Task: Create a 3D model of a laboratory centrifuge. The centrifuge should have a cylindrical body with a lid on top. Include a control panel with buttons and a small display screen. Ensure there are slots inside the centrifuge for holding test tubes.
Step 520:
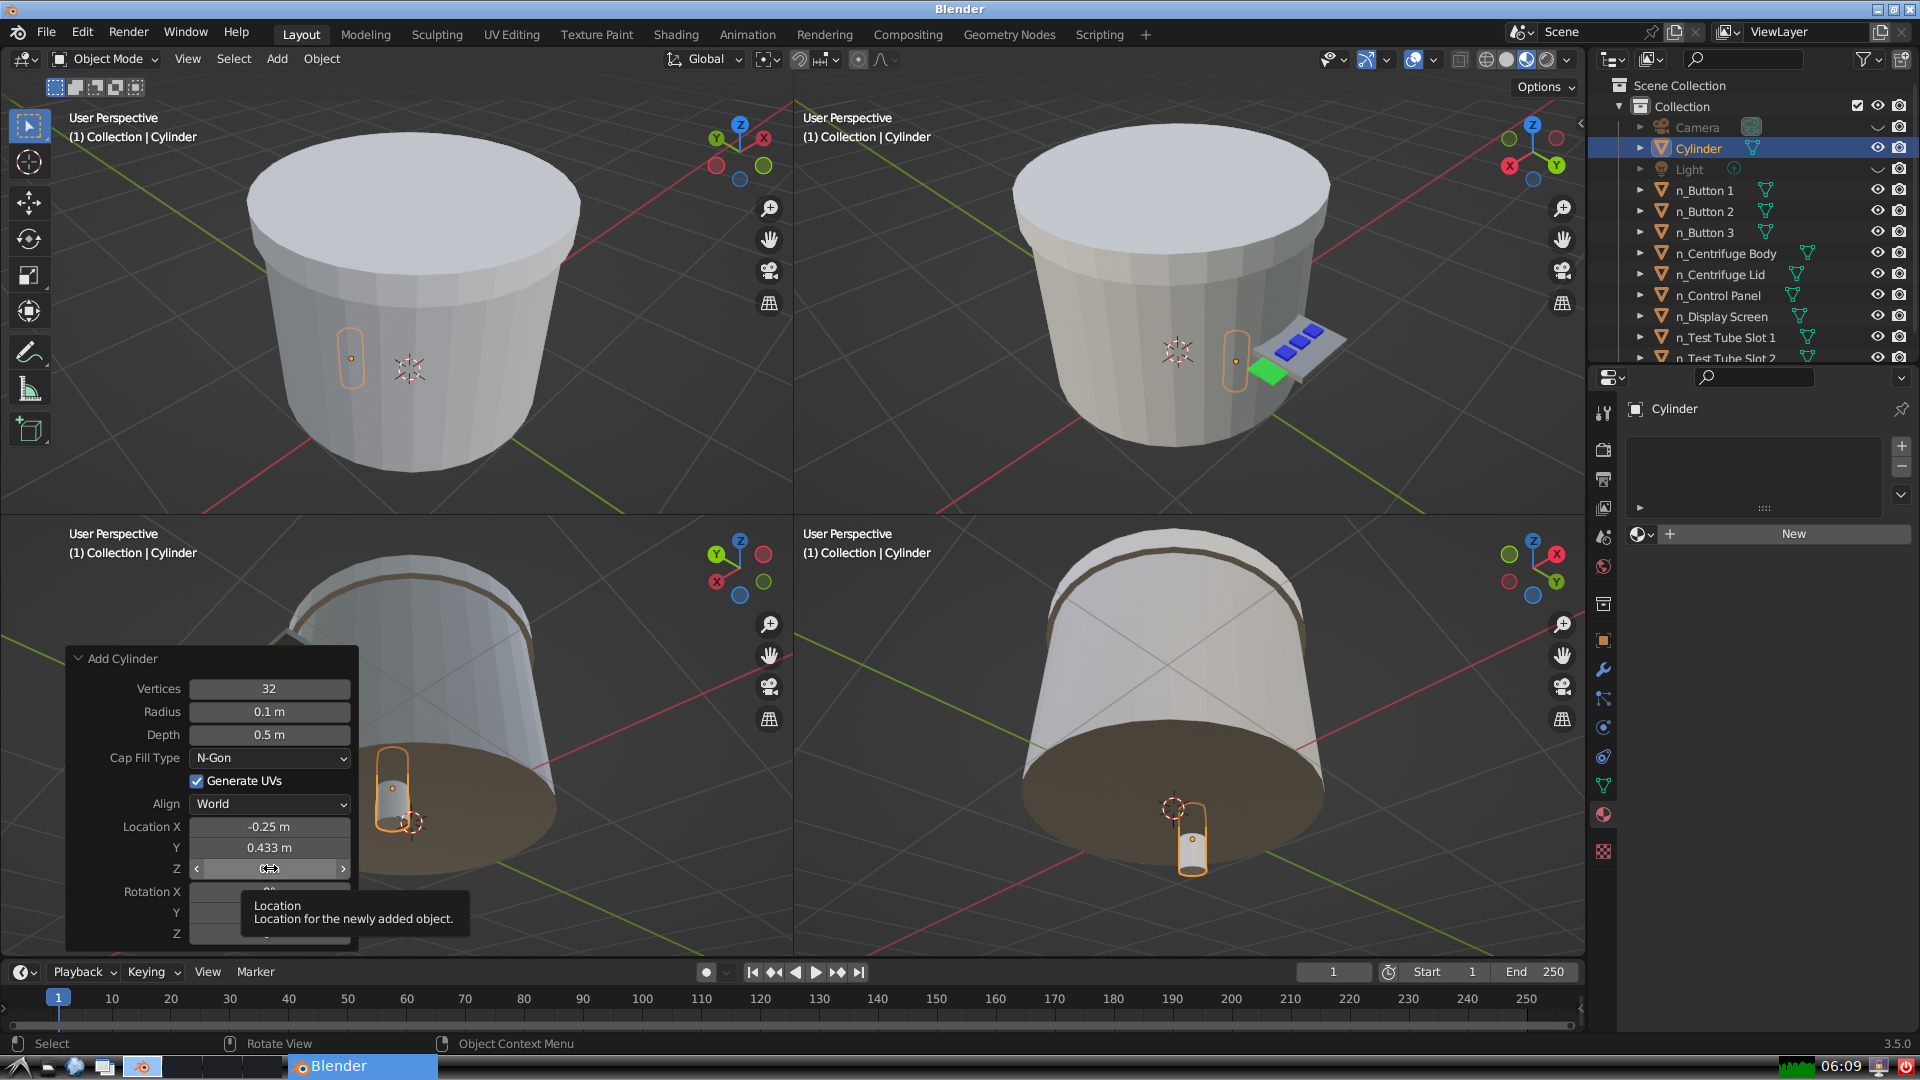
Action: click: no